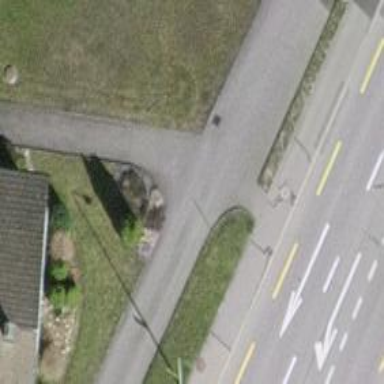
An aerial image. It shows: Asphalt footway.